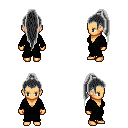
a pixel art fantasy rpg character, female body template, human, tanned skin, gray robe, red pants, gray extra-long topknot hairstyle, four views (front, back, left, right), 2x2 character sprite sheet, small pixel art, hard edges, no anti-aliasing